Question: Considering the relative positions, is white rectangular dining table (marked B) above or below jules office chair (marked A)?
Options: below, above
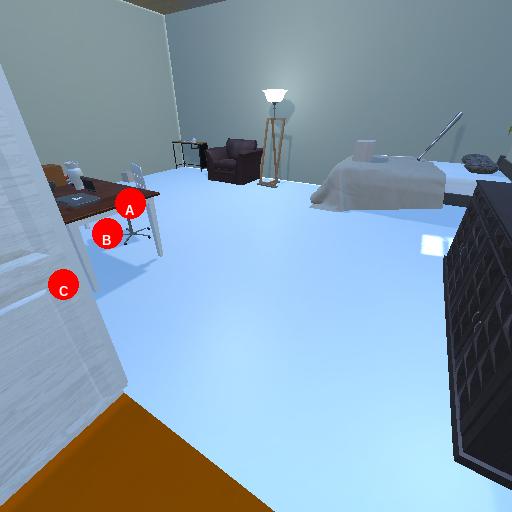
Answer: below